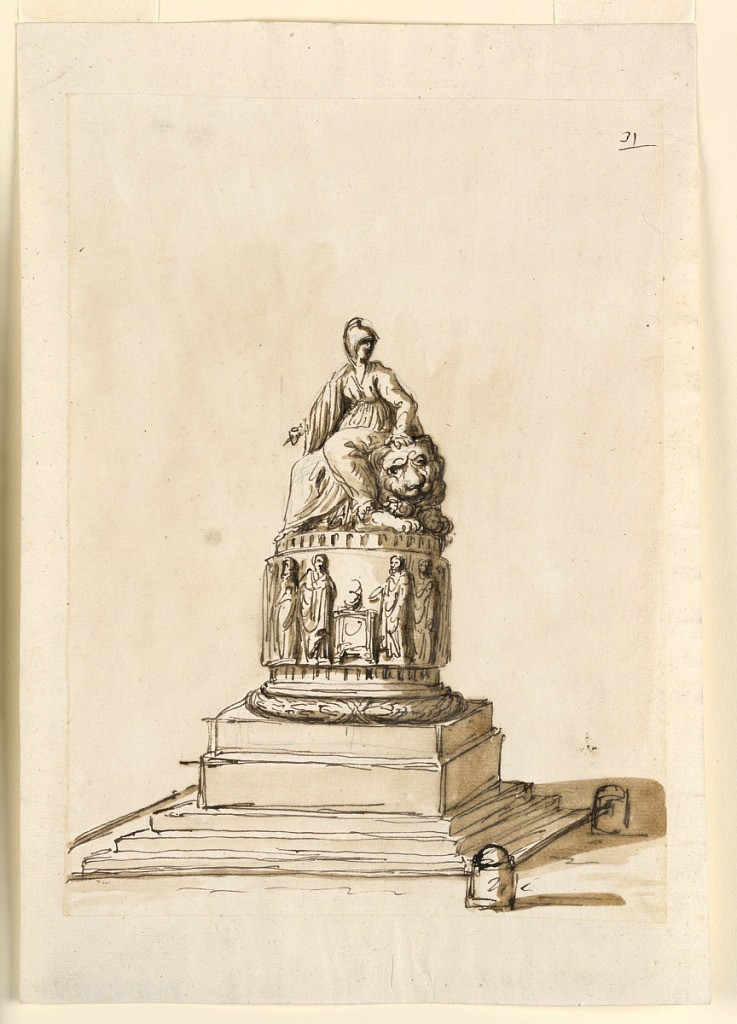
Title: Design for a Monument
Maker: Giuseppe Barberi, Italian, 1746–1809
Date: ca. 1795
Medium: Pen and brown ink, brush and brown wash, graphite on lined off-white laid paper
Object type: Drawing
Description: Obliquely shown from the left front corner. Three steps lead up to a square base of two sections. A circular pedetal stands upon it. It is shaped like a lower part of a fluted column and is surrounded by a band with a relief representing a sacrifice. On top is a woman, similar to that in 1938-88-1274, seated upon a crouching lion. The left hand lies upon his head. The stone parts which are connected by a bar are shown in front of the right side. Slightly colored background.